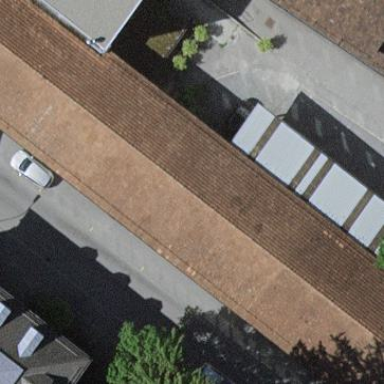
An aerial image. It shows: View of roof of building.